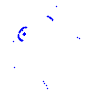
Particle: proton